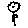
Label: flower